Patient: sex F, age 63
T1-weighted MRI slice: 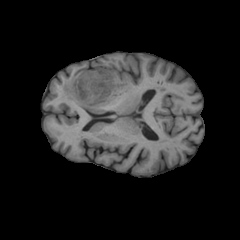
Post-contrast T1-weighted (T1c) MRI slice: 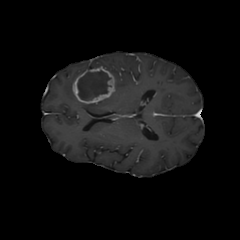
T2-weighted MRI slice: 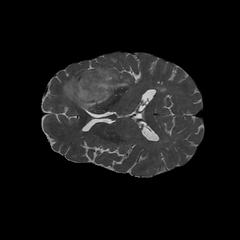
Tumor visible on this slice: yes
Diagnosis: Glioblastoma, IDH-wildtype
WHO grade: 4